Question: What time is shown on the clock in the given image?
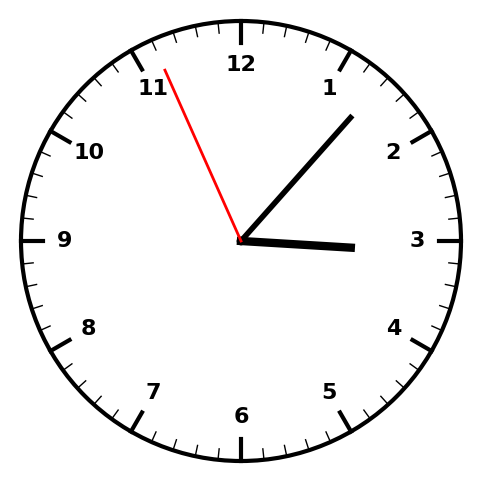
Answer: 03:06:56